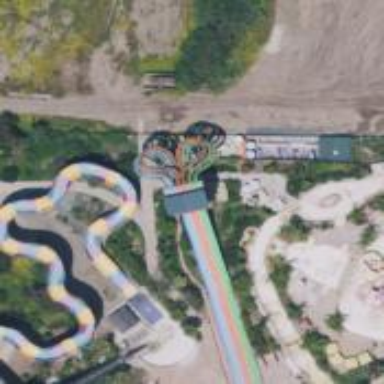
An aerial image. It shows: Water slide attraction.